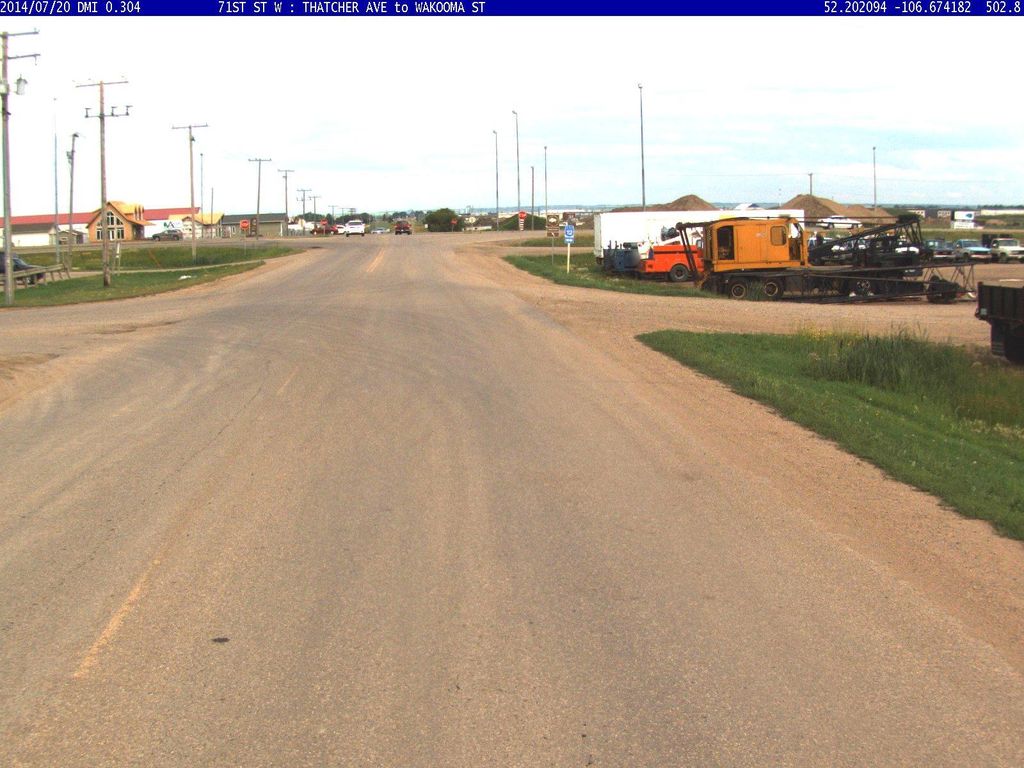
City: saskatoon